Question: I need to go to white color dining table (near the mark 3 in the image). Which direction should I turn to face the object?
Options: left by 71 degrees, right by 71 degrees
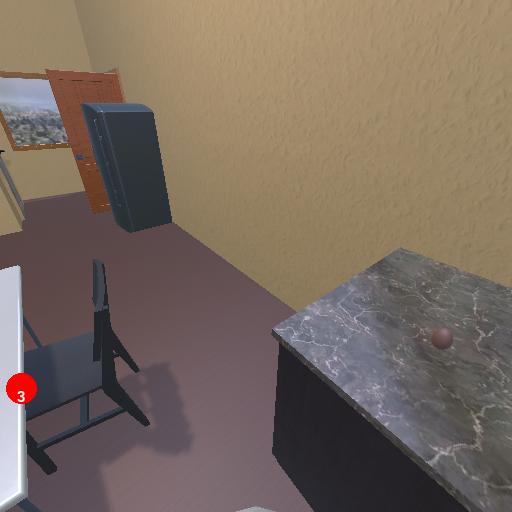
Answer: left by 71 degrees